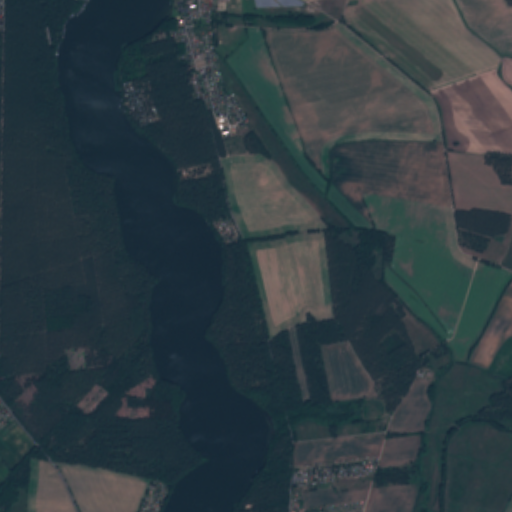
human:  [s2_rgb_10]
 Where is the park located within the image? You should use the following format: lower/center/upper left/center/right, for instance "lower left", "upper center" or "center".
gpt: The park is located in the upper center of the image.
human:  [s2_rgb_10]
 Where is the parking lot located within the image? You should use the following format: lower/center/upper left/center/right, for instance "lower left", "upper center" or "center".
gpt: The parking lot is located in the upper left of the image.
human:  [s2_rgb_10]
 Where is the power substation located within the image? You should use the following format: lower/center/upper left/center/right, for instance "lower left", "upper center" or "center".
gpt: The power substation is located in the upper center of the image.
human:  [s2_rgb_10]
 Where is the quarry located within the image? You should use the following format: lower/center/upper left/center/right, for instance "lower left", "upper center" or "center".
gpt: There is no quarry in the image.